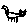
Label: cat